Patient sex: F
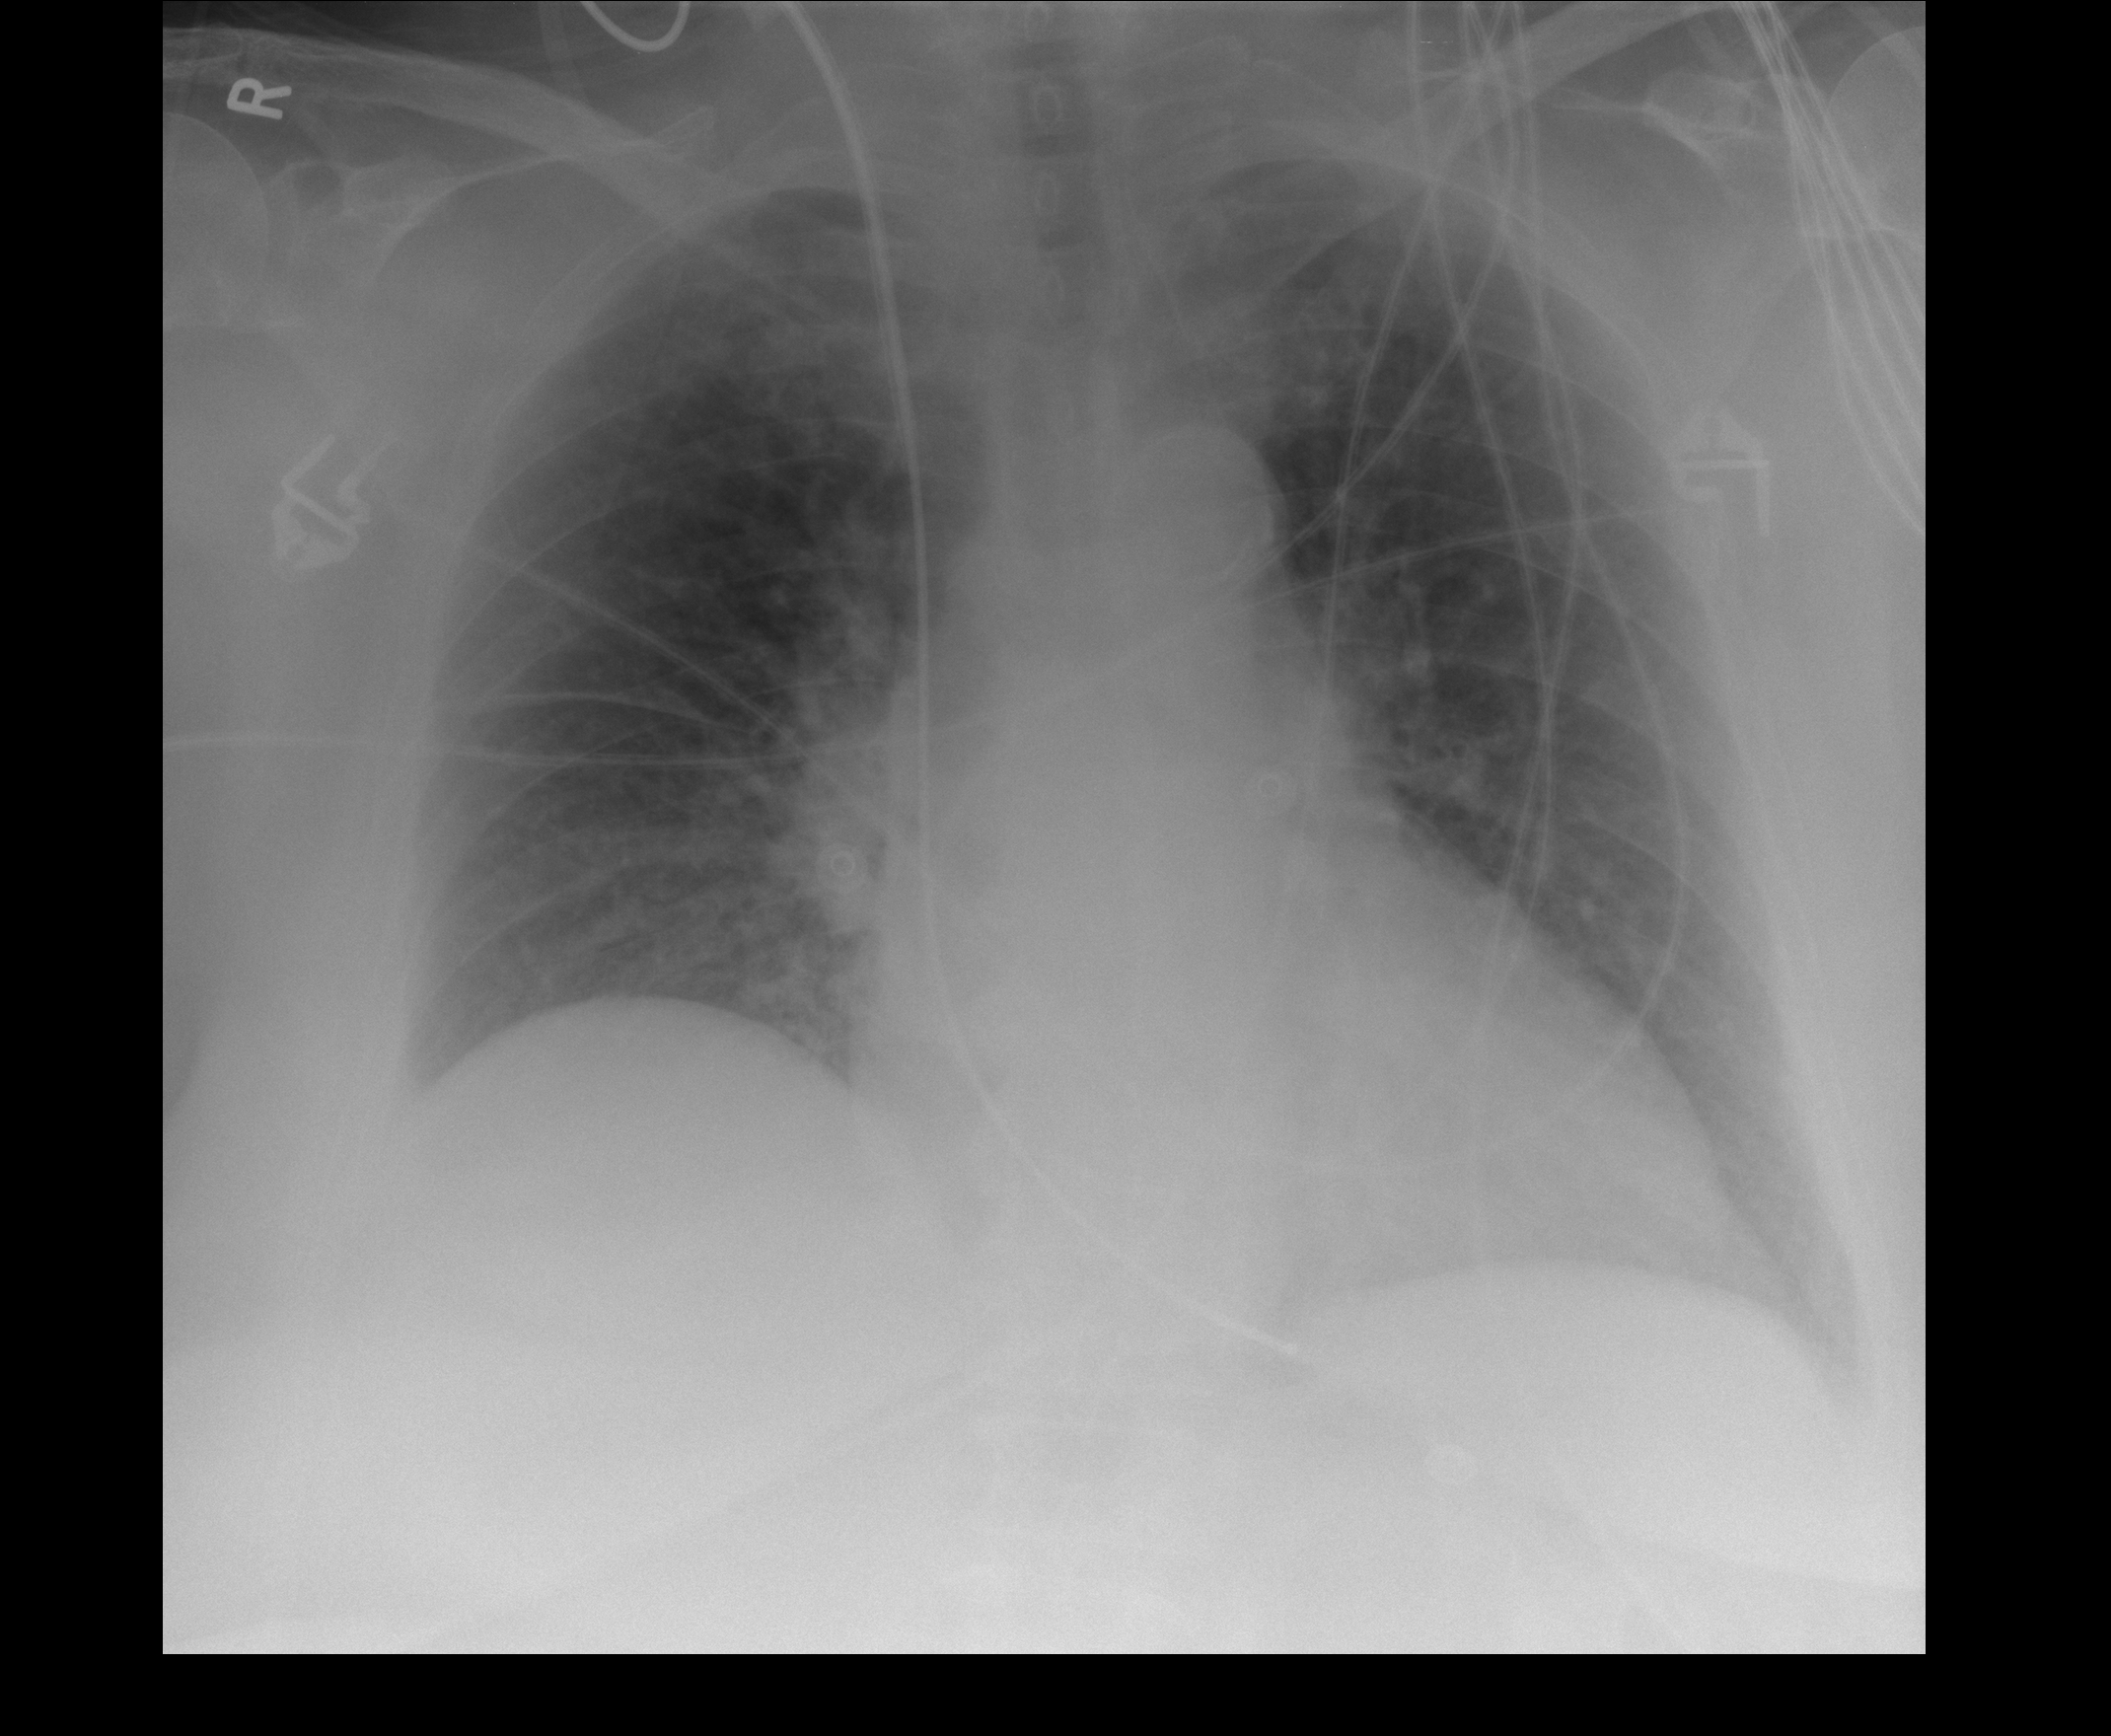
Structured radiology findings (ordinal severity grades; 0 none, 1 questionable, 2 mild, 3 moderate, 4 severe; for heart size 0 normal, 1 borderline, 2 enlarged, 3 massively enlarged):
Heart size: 2
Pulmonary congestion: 0
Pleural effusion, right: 2
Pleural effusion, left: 0
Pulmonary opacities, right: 0
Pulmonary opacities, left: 0
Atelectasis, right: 0
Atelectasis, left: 0